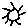
Label: sun